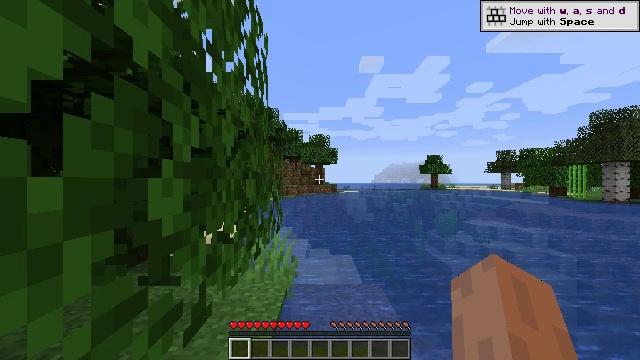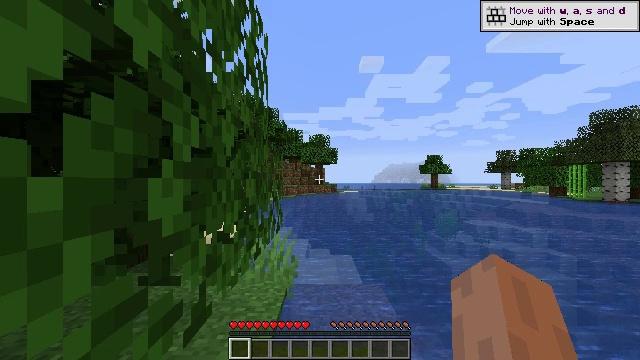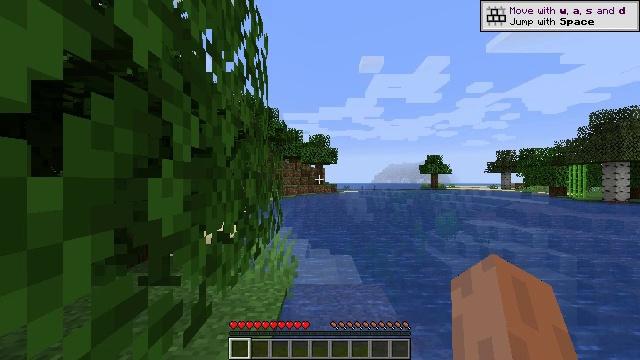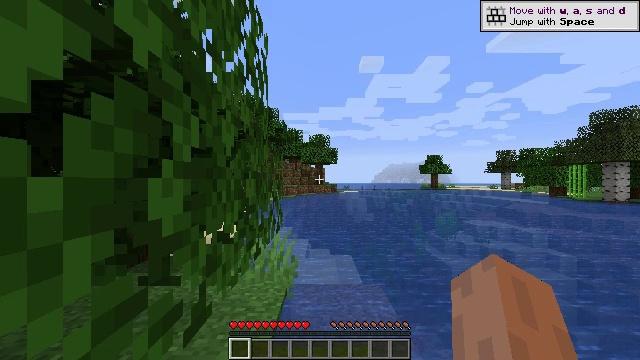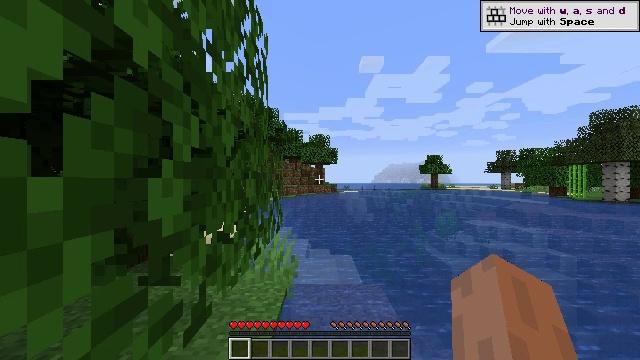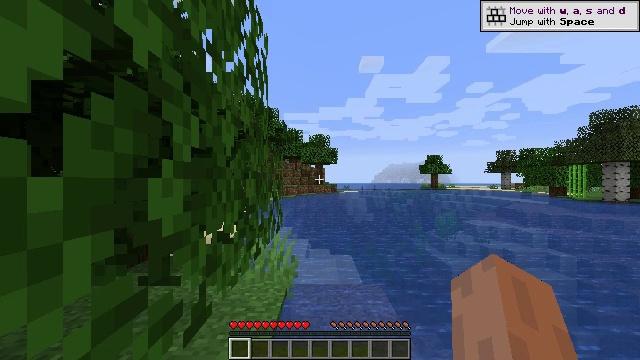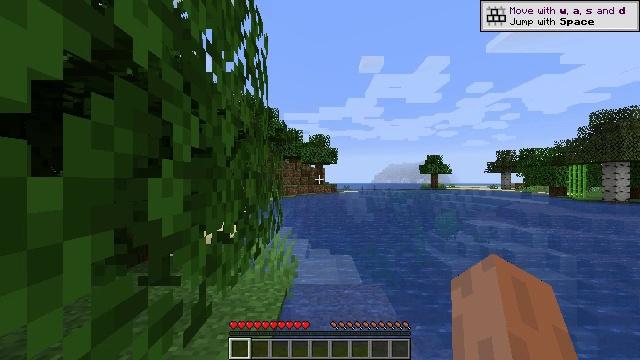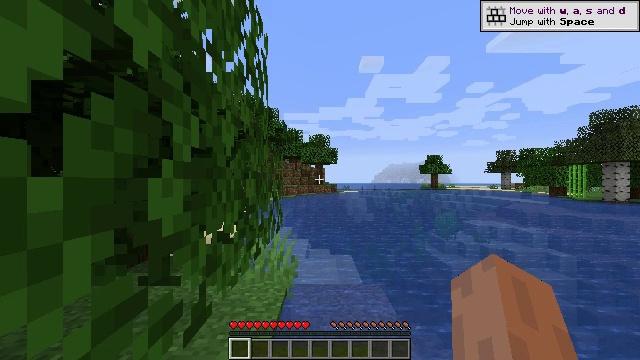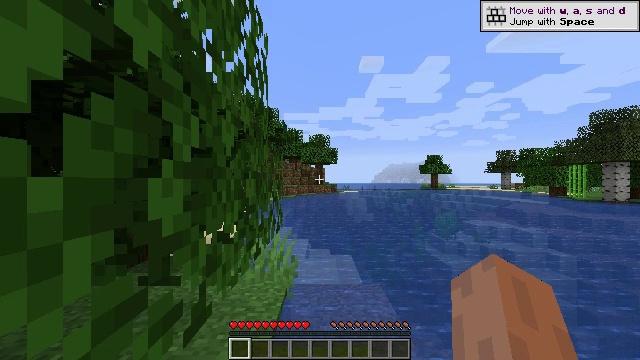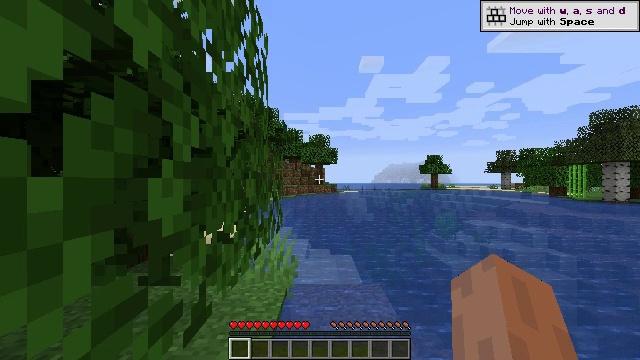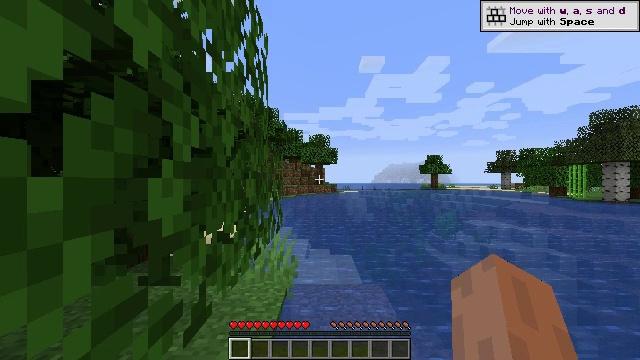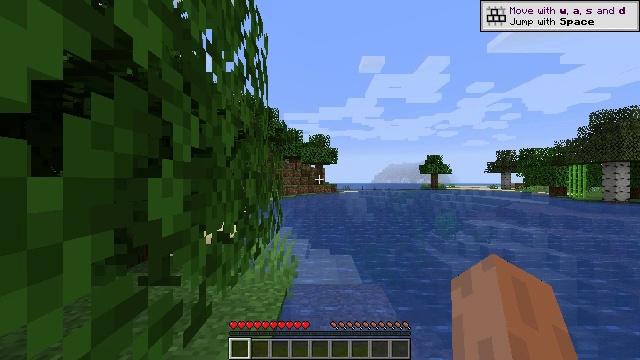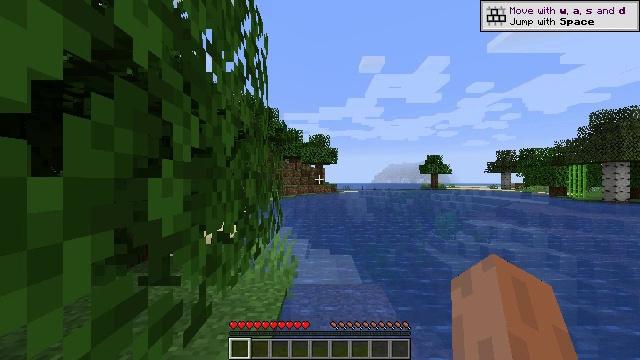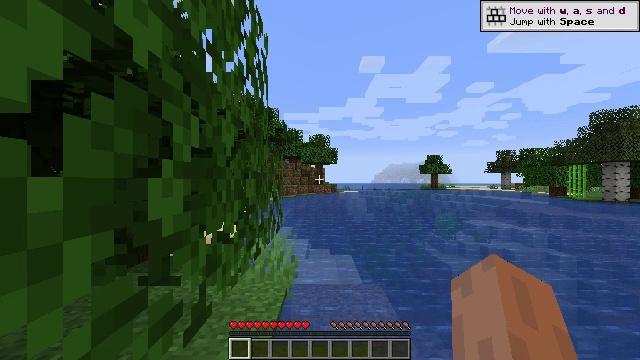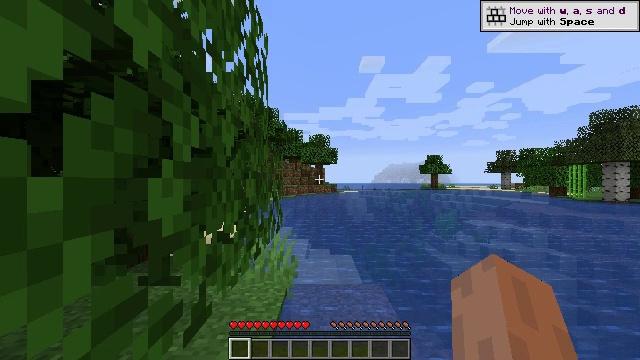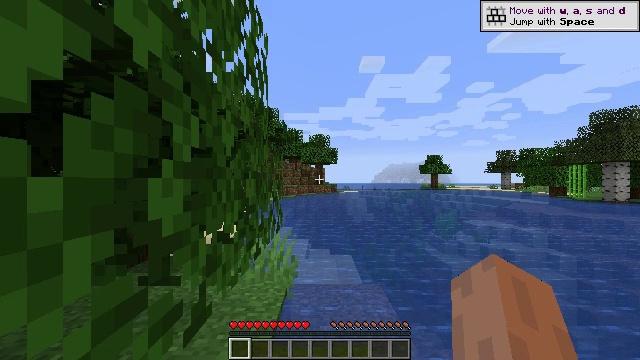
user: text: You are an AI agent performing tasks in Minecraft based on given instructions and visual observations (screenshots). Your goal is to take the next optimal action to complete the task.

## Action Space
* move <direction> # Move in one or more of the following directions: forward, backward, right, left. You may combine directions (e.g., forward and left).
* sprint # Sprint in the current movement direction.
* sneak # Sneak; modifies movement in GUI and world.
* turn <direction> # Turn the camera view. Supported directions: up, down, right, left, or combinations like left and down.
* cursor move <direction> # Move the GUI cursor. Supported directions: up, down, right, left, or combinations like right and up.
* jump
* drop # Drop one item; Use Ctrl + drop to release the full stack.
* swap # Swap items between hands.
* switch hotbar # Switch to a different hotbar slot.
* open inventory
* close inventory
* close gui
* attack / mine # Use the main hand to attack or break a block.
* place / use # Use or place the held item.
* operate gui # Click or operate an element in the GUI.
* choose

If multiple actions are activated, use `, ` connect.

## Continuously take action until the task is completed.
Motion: motion action
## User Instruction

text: Gather grass block for landscaping.
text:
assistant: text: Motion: no_op
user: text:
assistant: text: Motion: no_op
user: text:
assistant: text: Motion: no_op
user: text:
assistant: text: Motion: no_op
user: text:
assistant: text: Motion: no_op
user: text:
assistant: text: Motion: no_op
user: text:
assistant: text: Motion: no_op
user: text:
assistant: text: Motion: no_op
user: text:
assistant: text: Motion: no_op
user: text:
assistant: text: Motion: no_op
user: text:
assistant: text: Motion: no_op
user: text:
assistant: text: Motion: no_op
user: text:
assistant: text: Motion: no_op
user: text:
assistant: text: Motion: no_op
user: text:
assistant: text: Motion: no_op
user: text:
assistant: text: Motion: no_op
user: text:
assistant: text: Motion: no_op
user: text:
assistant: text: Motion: no_op
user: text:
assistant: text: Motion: no_op
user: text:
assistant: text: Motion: no_op
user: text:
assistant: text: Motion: no_op
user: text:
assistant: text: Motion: no_op
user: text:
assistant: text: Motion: no_op
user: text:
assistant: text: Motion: no_op
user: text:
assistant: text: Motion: no_op
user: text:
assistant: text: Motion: no_op
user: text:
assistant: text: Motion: no_op
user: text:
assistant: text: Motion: no_op
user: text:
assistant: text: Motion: no_op
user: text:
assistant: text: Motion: no_op